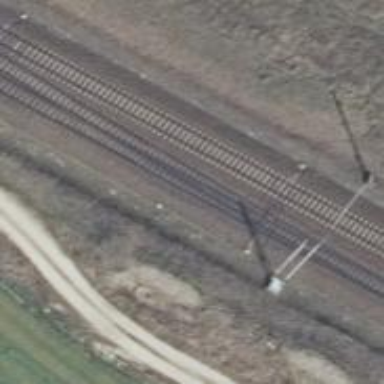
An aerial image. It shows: Railway track with contact lines for electrification.